Interaction volume radius: 10 \u00c5
Interaction volume height: 20 \u00c5
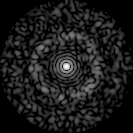
Disorder parameter: 0.8442